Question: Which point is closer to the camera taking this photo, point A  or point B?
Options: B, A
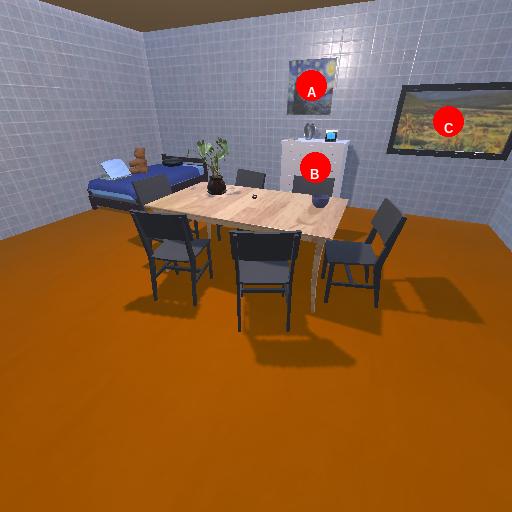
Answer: B